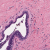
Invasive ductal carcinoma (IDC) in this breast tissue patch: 0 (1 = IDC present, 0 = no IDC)